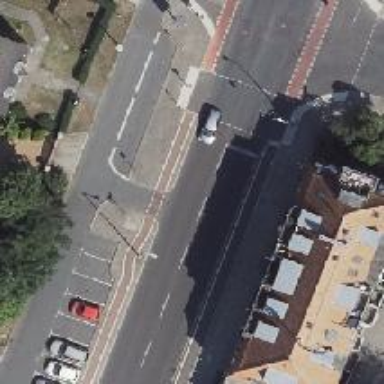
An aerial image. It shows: Road with traffic signals.